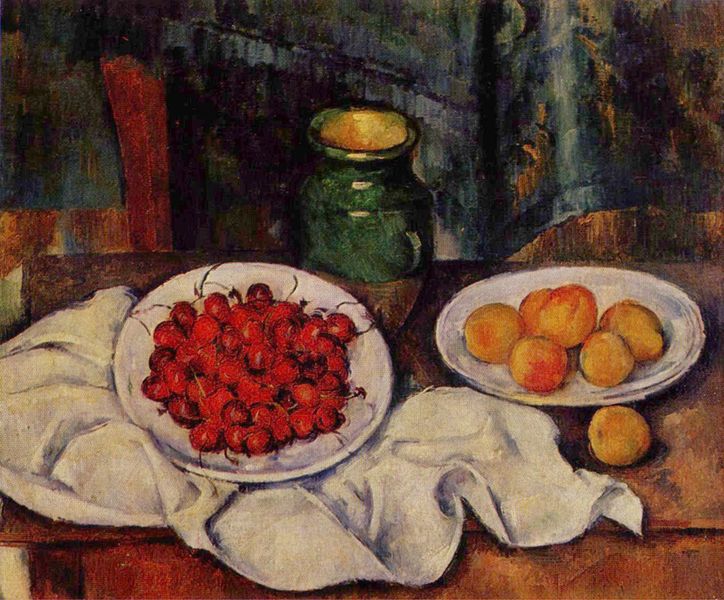
Titel: Stilleben mit Kirschen und Pfirsichen
Künstler: Paul Cézanne
Standort: Washington (District of Columbia)
Institution: National Gallery of Art
Schlagwörter: blau, dunkel, gemälde, schatten, wasser, weiß, cezanne, gelb, grün, impressionismus, ocker, braun, frankreich, glas, grau, hell, hintergrund, holz, licht, orange, schwarz, stuhl, tisch, obst, rot, tuch, beige, muster, falten, teller, tischdecke, tischtuch, vorhang, öl, spiegelung, fransen, gold, stoff, tücher, decke, rosa, schön, oval, rund, früchte, garten, keramik, krug, schalen, stilleben, stillleben, ton, vase, deutschland, äpfel, perspektive, abstrakt, farben, violett, rand, essen, falte, glanz, stube, stil, faltenwurf, brun, aufsicht, kante, stiel, tischkante, kirschen, stiele, wei, eisen, lappen, porzellan, stengel, karaffe, küche, öffnung, obstschale, paul cezanne, lecker, hunger, pfirsich, reif, grpn, reflex, aprikose, aprikosen, pfirsiche, vorhand, glasiert, glasur, vertiefung, kirsche, eins, tonkrug, marmelade, tsich, hintergrung, neben, zarge, verlassenheit, marillen, sauerkirschen, glans, kernobst, sengel, tonkanne, radieschen, pfirsche, stilllebe, krug grün, stilllenen